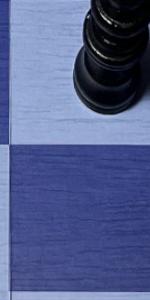
Label: Empty